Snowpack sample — Buffalo Mountain, Silverthorne, Colorado, USA (1/25/25, 10:11 AM MST)
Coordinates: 39.6222, -106.1139
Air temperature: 22 °F
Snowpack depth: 110 cm
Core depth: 30 cm
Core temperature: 42.8 °F
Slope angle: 12°, slope face: 102°
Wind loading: high
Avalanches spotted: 0
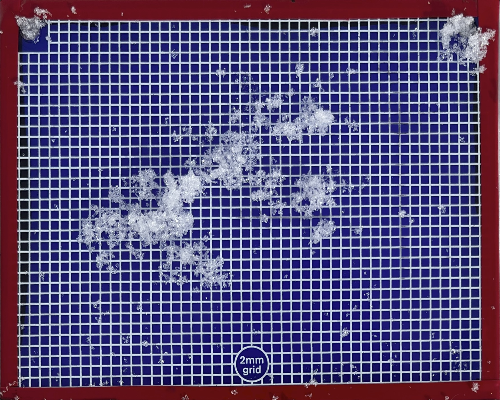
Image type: profile
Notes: No avalanches nearby, collected on the outskirts of a fire break 15 meters from the treeline, on way to Buffalo and Red Mountain